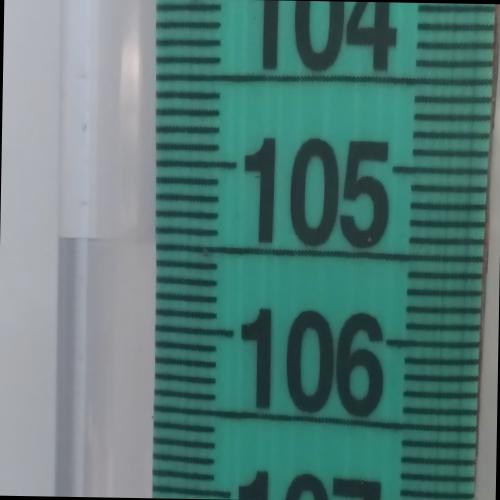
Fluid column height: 105.5 cm